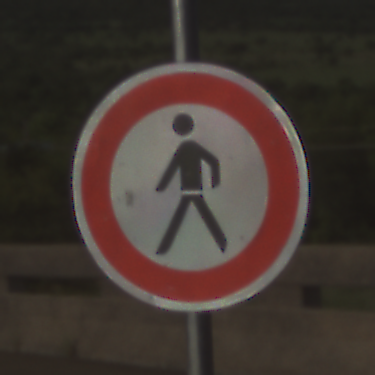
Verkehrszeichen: VerbotFussgaenger
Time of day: MorningAfternoon
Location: Outdoor (RoadRail)
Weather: PartlyCloudy
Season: NotSpecified
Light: Natural